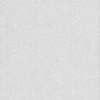
Label: dusty